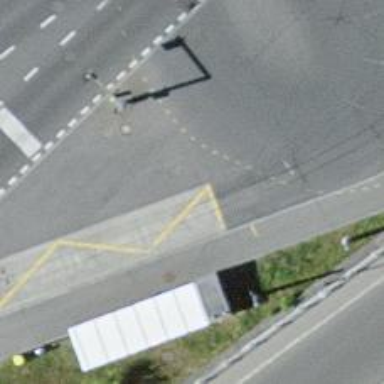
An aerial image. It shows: Service road with trolley wires.